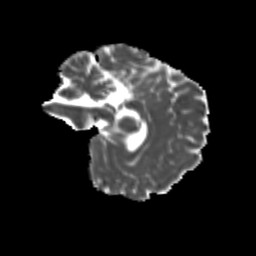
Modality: MD
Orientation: sagittal
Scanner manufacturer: siemens
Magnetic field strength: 3 T
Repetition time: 9.2 s
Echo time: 0.084 s